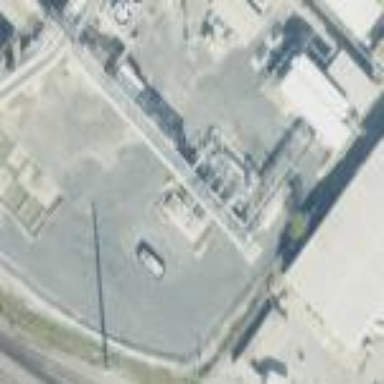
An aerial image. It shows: Outdoor industrial power substation enclosed by fence.